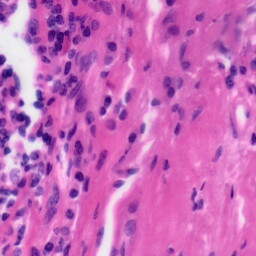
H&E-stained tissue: Tonsil